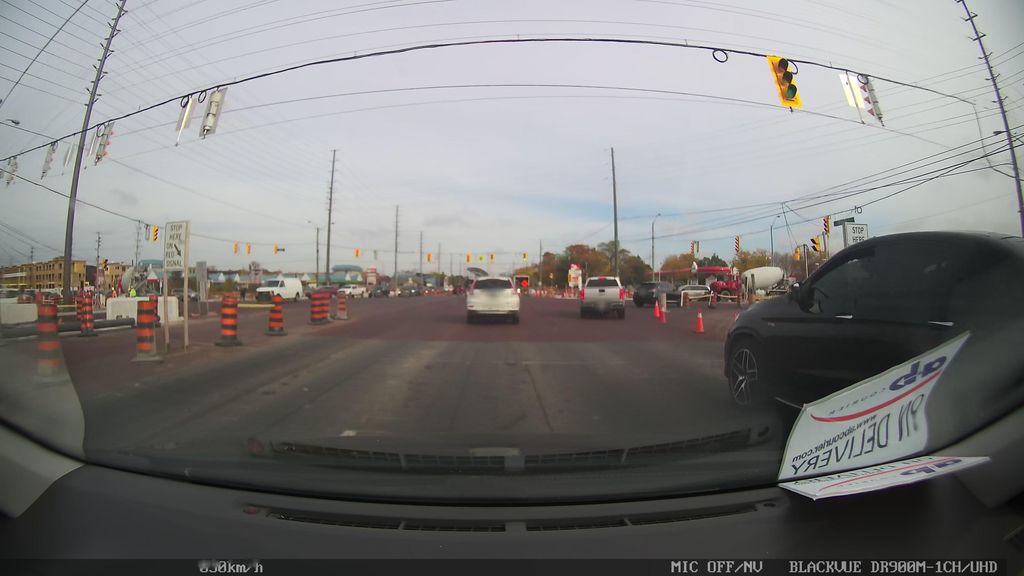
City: toronto